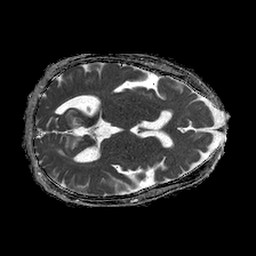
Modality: ADC
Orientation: axial
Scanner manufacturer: philips
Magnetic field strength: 1.5 T
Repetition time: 4.6 s
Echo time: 0.08517 s